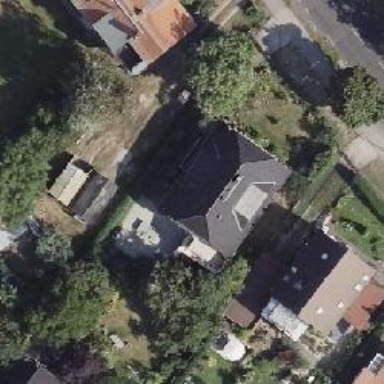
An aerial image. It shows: Detached building with half-hipped roof shape.